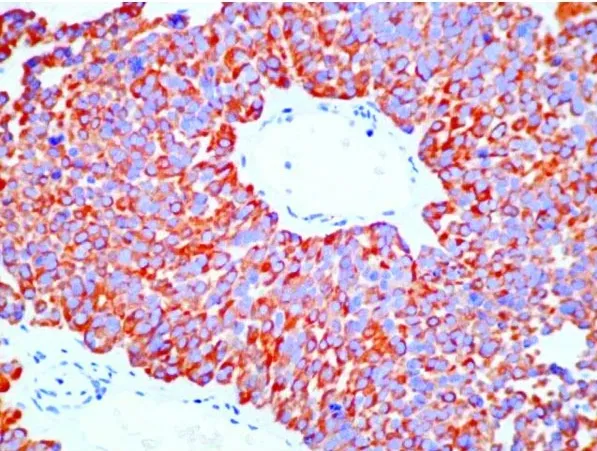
IHC positive for chromogranin A.
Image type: pathology (immunostaining)